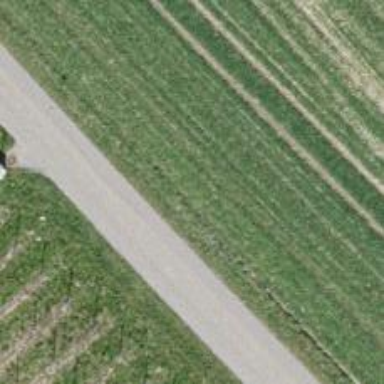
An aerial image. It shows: Asphalt service road used by agricultural vehicles.